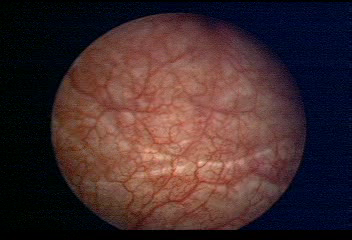
Modality: WLC
Class: Normal mucosa
Bladder cancer association: No